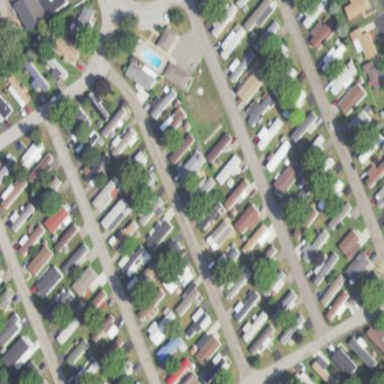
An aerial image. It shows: Neighborhood.